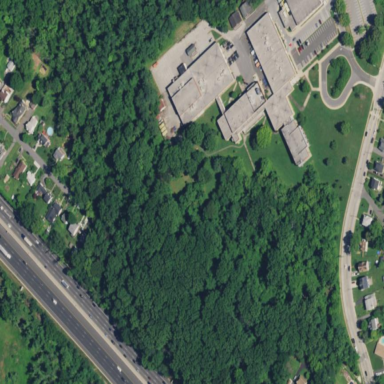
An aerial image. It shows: School.